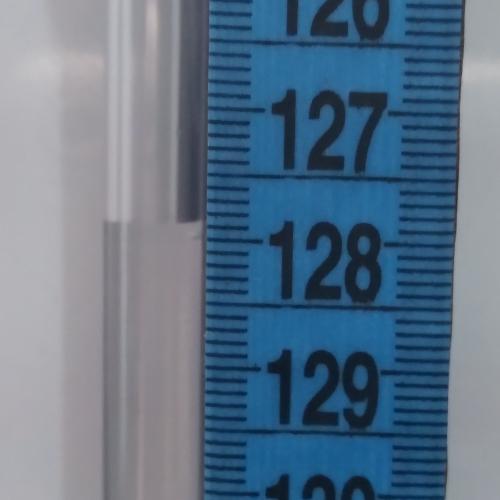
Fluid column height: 127.9 cm